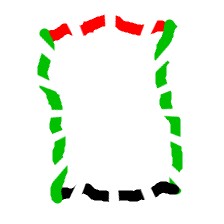
Shape: rectangle